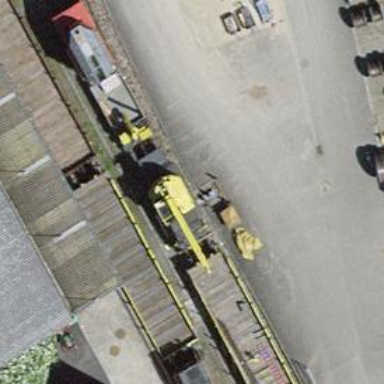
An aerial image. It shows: Railway switch.